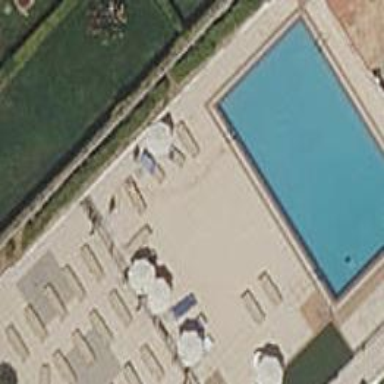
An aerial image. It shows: Swimming pool located in leisure land.